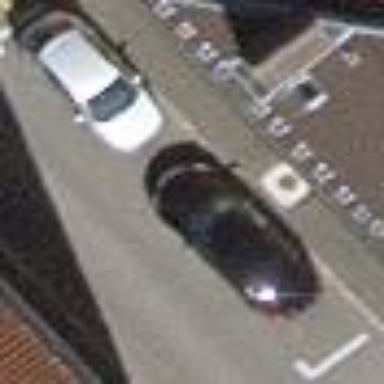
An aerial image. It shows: Street side parking spaces with parallel orientation.